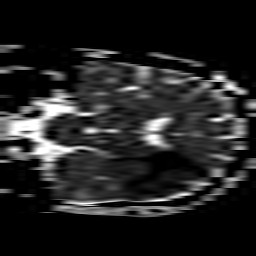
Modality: ADC
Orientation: coronal
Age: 58
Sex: male
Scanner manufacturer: philips
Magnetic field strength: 3 T
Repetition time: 3.792 s
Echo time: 0.06104 s